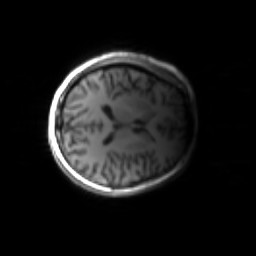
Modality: inplaneT1
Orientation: axial
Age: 32
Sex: female
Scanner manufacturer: siemens
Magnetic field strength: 3 T
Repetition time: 1.2 s
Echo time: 0.00251 s